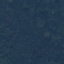
Land use / land cover: Forest